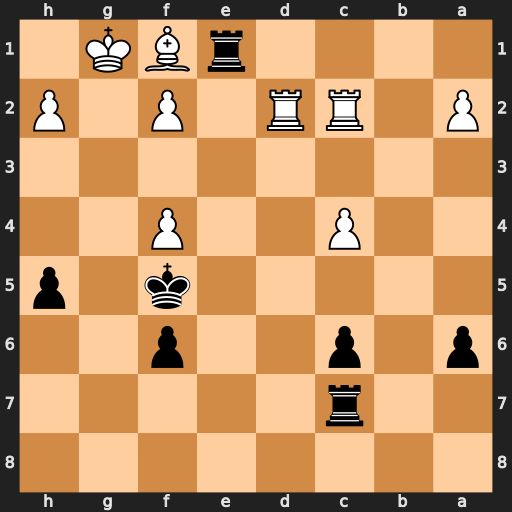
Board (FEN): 8/2r5/p1p2p2/5k1p/2P2P2/8/P1RR1P1P/4rBK1
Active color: b
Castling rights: -
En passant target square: -
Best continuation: Rg7+ Kh1 Rxf1#